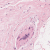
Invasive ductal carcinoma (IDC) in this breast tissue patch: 0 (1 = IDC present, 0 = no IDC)